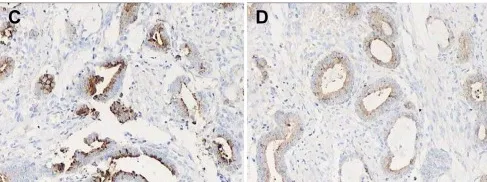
Histopathological and immunohistochemical findings of the tumor. And PSAP.
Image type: pathology (immunostaining)